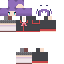
A female human skin with dark skin, wearing brown helmet dressed in a purple hoodie and black skirt, featuring a closed mouth.